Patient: sex F, age 33
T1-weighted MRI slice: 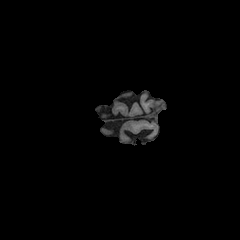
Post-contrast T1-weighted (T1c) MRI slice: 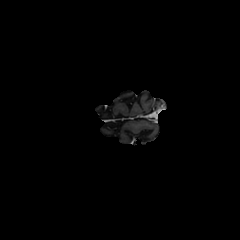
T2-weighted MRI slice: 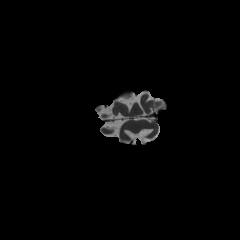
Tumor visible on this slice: no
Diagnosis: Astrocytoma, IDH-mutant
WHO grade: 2